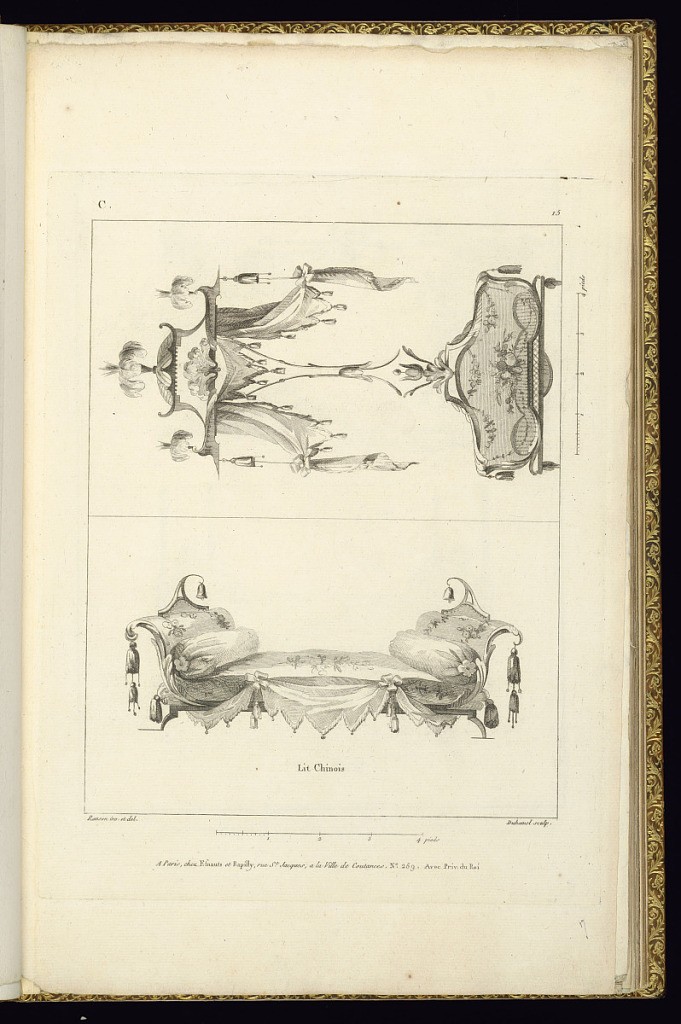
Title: Lit Chinois
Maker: Pierre Ranson, French, 1736–1786
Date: late 18th century
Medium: Etching and engraving on laid paper
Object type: Print
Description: Two designs for beds in a chinoiseries style (European decorative arts and architectural style inspired by fanciful ideas of China and East Asia). Above, a crown canopy (baldachin) bed topped with feather finials, and hanging swags of textiles, with bells, tassels, and passementeries. The headboard and footboard are the same height, the back of boards feature floral motifs, with hanging festoons of flowers. The frame is carved with fleurons, an acanthus leaf clasp, scrolling leaves (rinceaux), and tassels. The lower design is a bed without a canopy, in the style of a daybed, view from the front. The bed linen features floral motifs, the skirt has hanging swags of textiles with tassels and bows. The bed frame is carved with scrolling acanthus leaves, hanging tassels and bells. A scale below each design. The plate is titled, numbered, and signed.